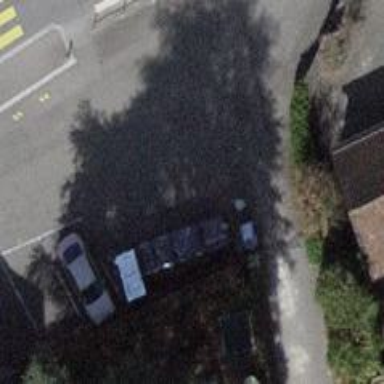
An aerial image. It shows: Recycling container at amenity designated for recycling.